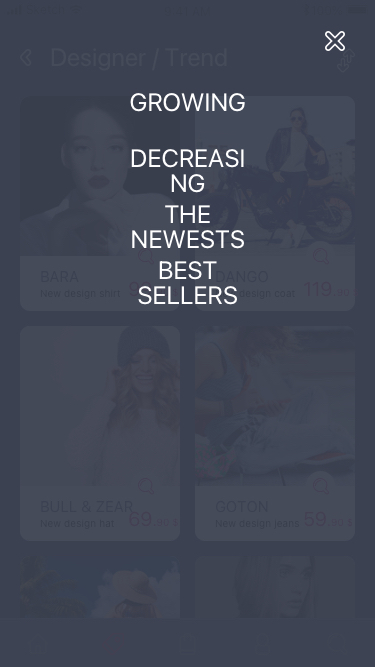
Text in this UI design:
New design shirt
BARA
99.90 $
New design coat
DANGO
119.90 $
New design hat
BULL & ZEAR
69.90 $
New design jeans
GOTON
59.90 $
Designer / Trend
GROWING
DECREASING
THE NEWESTS
BEST SELLERS